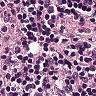
Metastatic tissue present: no